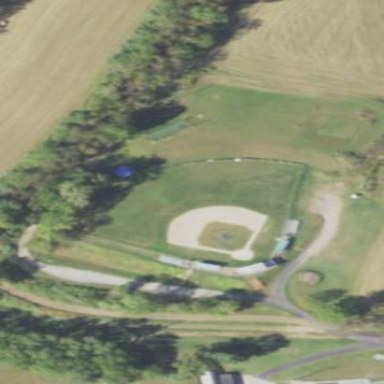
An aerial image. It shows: Baseball pitch for leisure land.